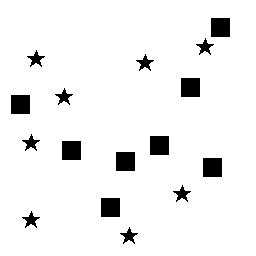
Squares: 8
Triangles: 0
Stars: 8
Total shapes: 16